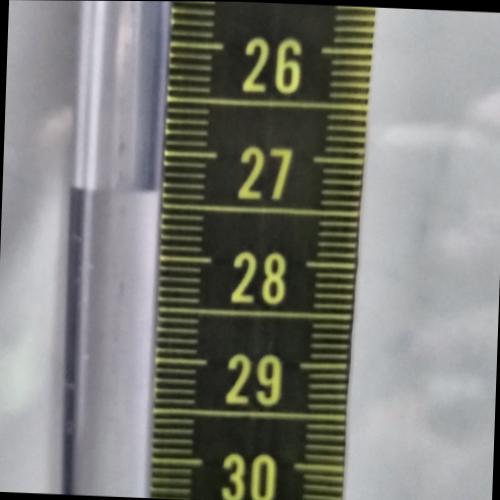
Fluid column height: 27.4 cm